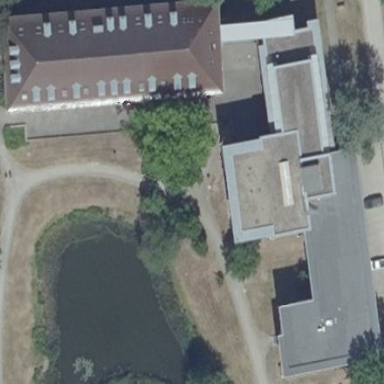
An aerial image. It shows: Public building which is part of courthouse.